Aerial crown-view tile of a tropical tree (Barro Colorado Island, Panama), acquired 20240813:
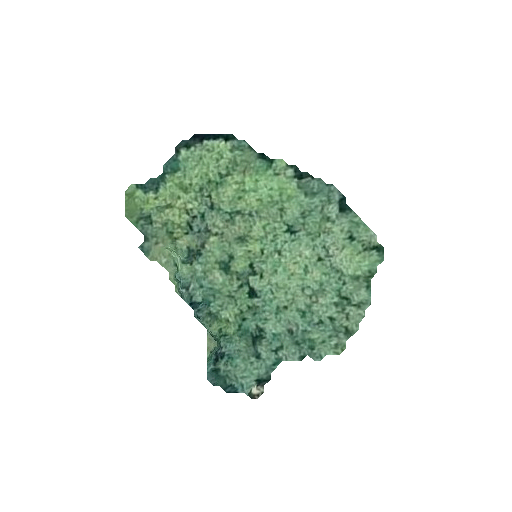
Species: Protium panamense
GBIF accepted scientific name: Protium panamense
Crown area: 62.566 m²